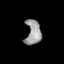
Tissue: lung
Cell type: Epithelial cells
Senescence score: 0.2045
Nuclear area (px): 372
Mean DAPI intensity: 153.841